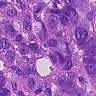
Metastatic tissue present: yes